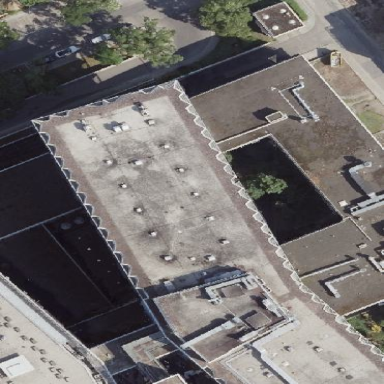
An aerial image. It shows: Part of building.